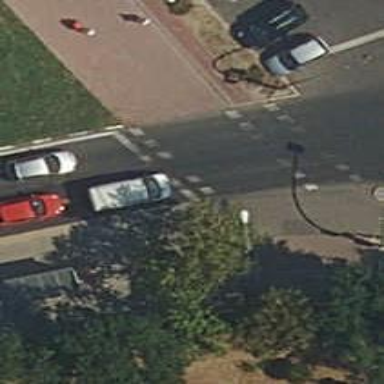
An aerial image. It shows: Zebra crossing with traffic signals.